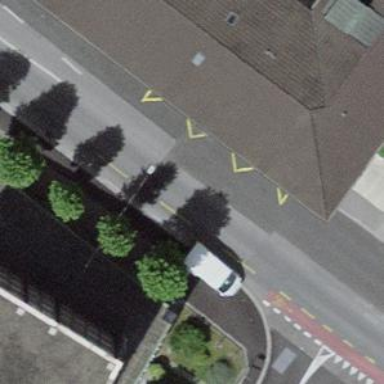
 serving as platform for public transportation."